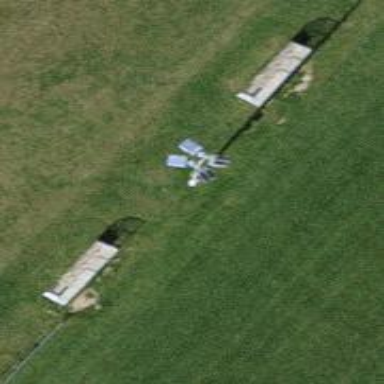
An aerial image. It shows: Mast structure.